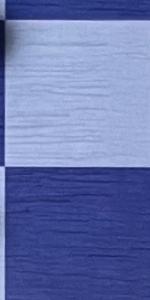
Label: Empty